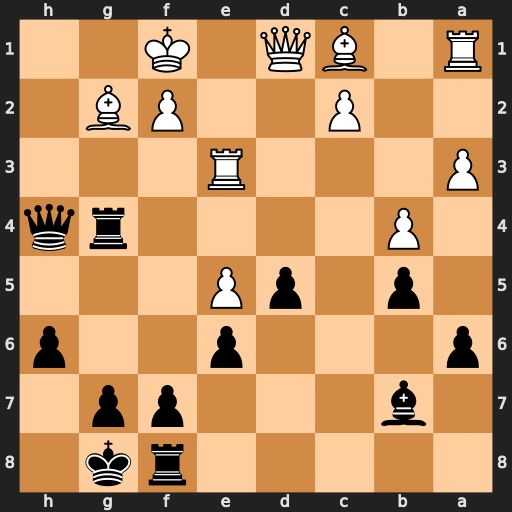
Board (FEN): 5rk1/1b3pp1/p3p2p/1p1pP3/1P4rq/P3R3/2P2PB1/R1BQ1K2
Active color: b
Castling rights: -
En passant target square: -
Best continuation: Rxg2 Kxg2 d4+